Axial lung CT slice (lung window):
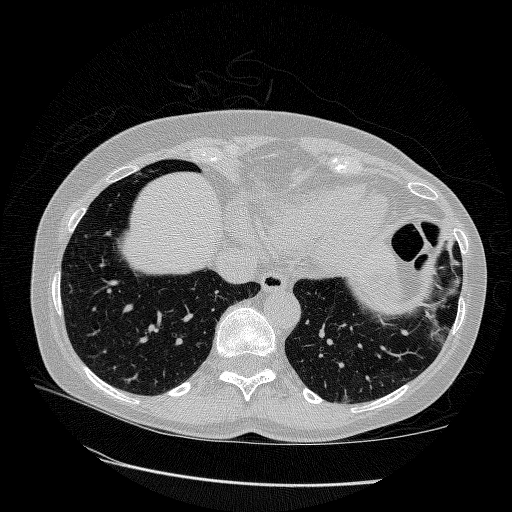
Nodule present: no